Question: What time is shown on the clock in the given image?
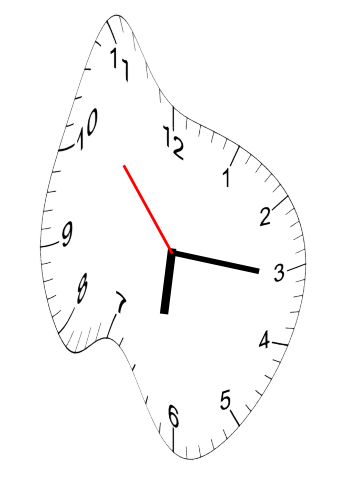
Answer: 06:15:53